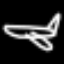
Label: airplane